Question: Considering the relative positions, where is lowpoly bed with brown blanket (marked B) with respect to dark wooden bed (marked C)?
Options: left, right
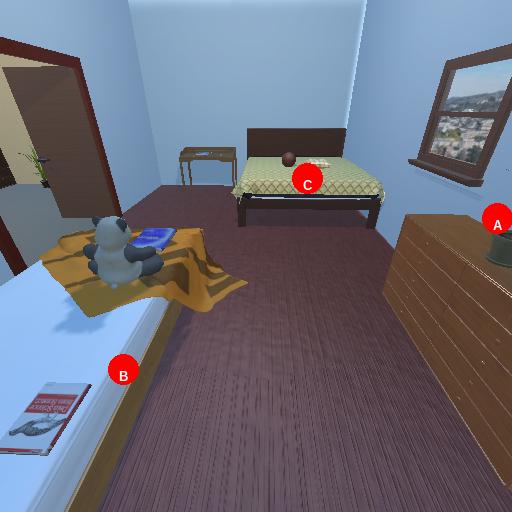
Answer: left